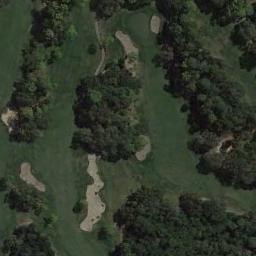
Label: golf_course